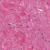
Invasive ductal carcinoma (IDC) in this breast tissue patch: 0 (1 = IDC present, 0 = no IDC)